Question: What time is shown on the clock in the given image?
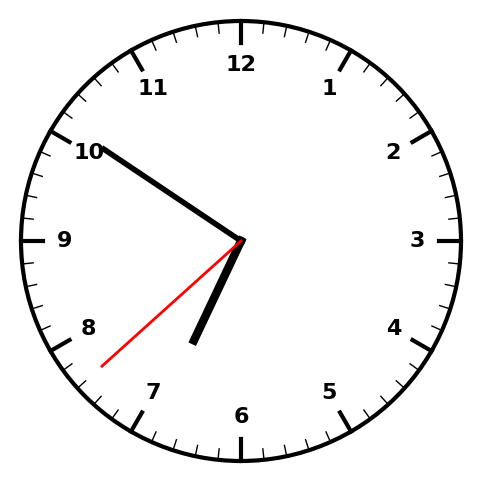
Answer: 06:50:38